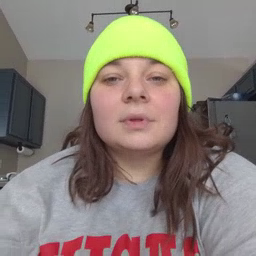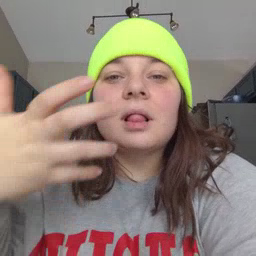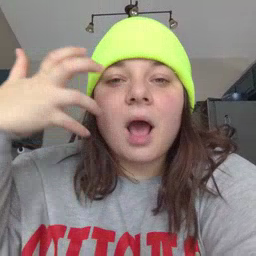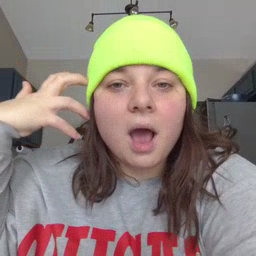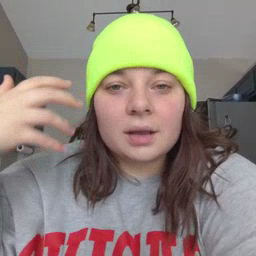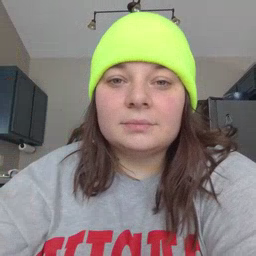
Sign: lion